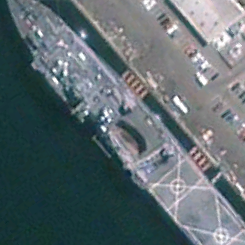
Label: combat